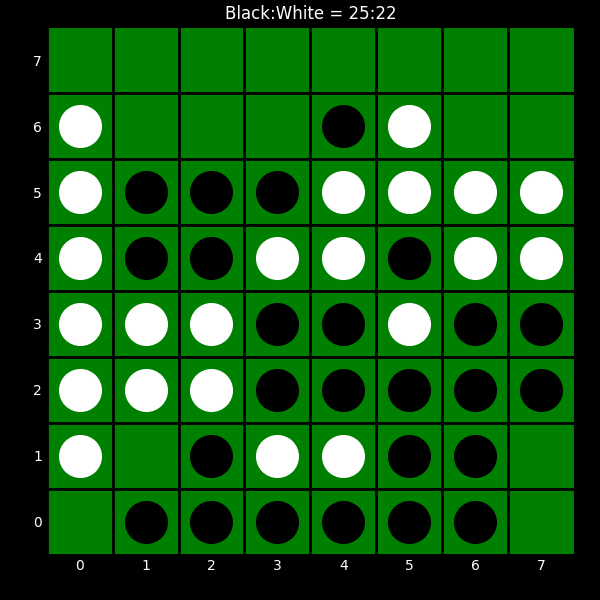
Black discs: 25
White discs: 22